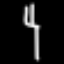
Label: fork